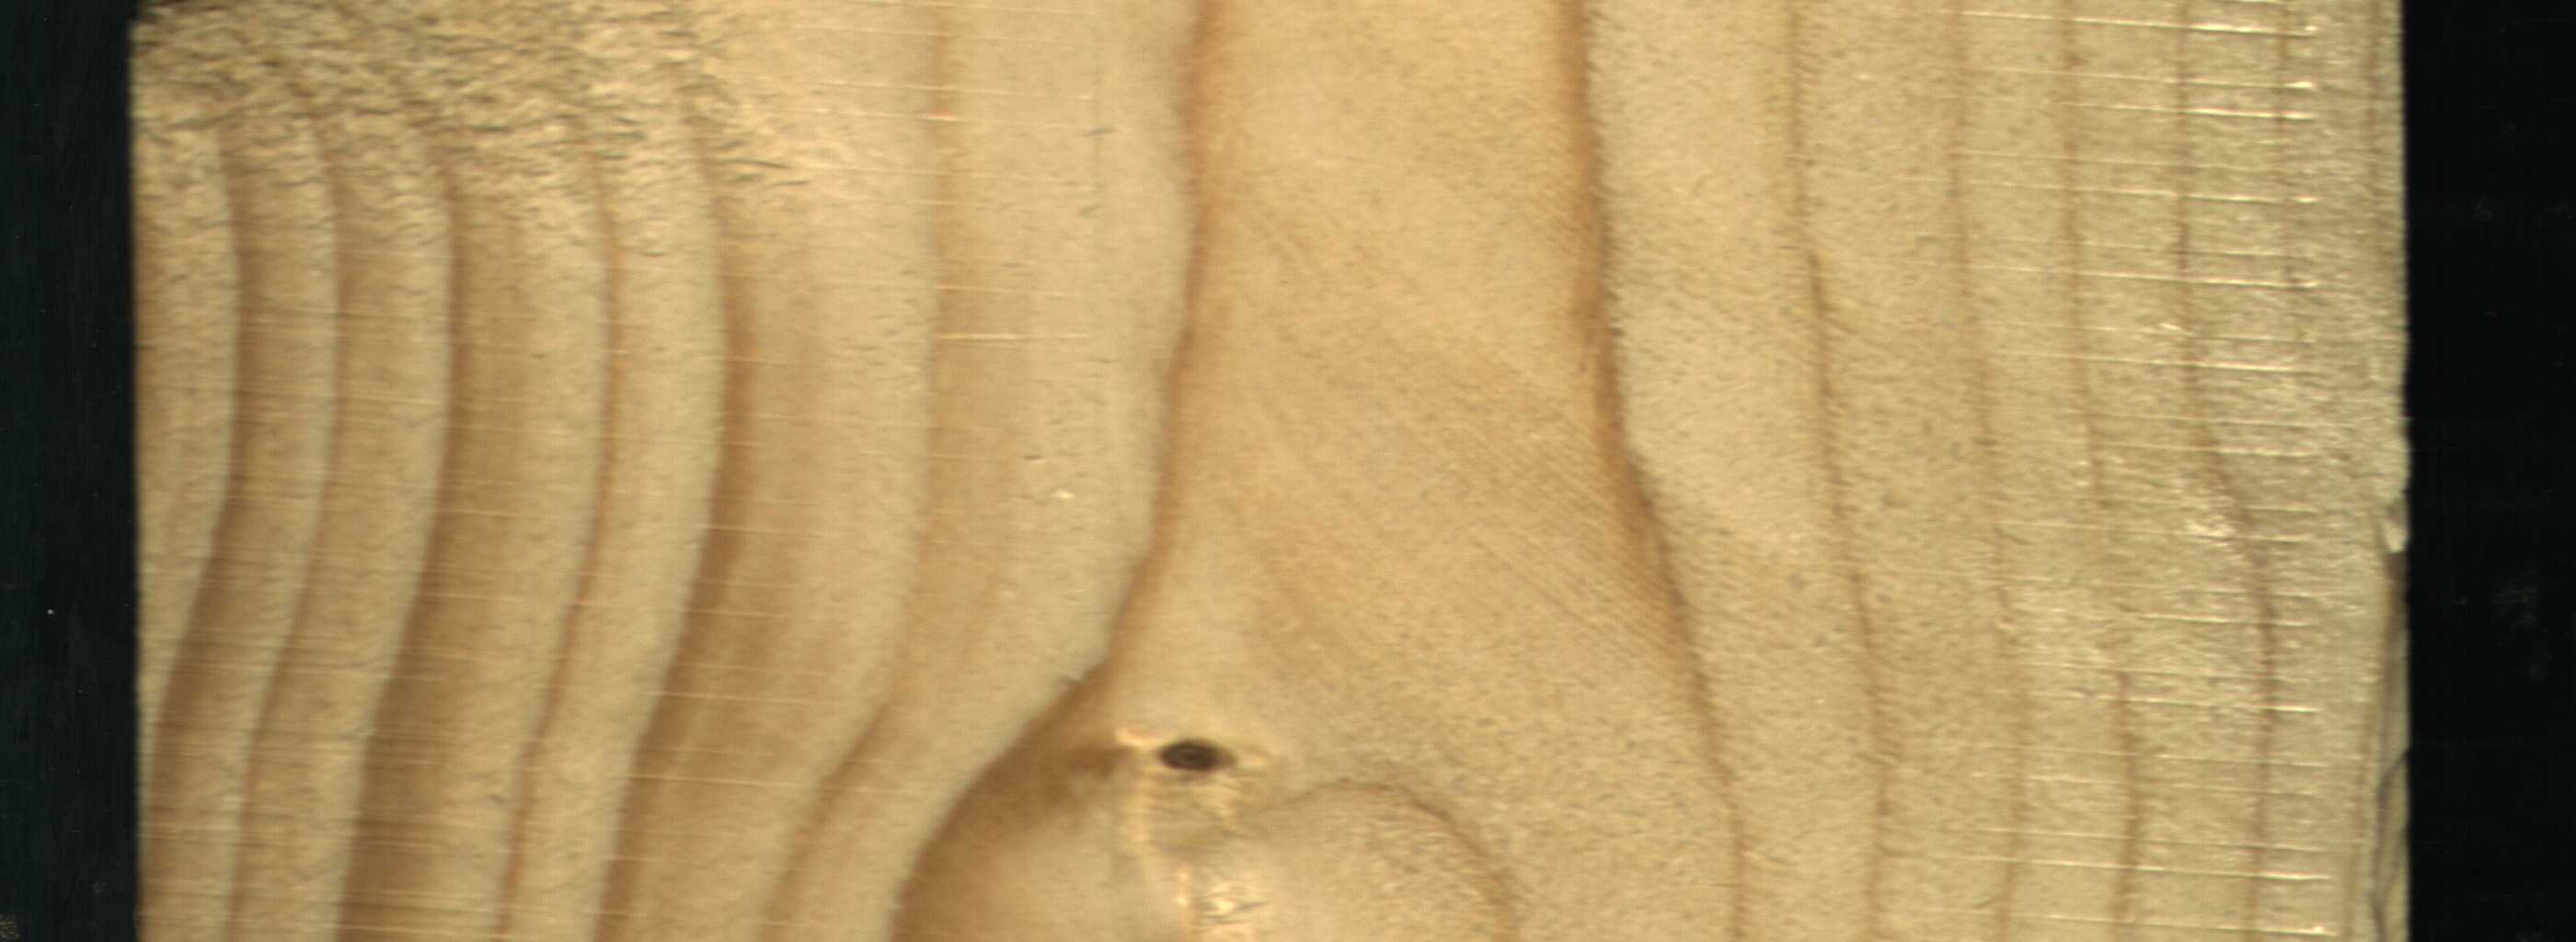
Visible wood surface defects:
Dead_Knot